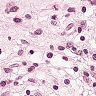
Metastatic tissue present: yes